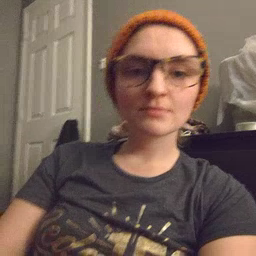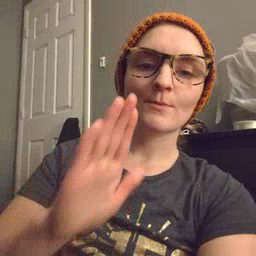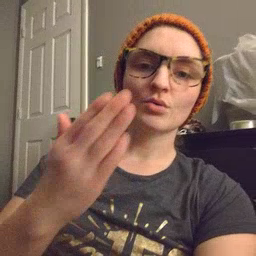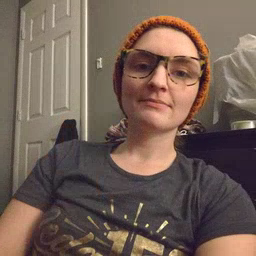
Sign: book